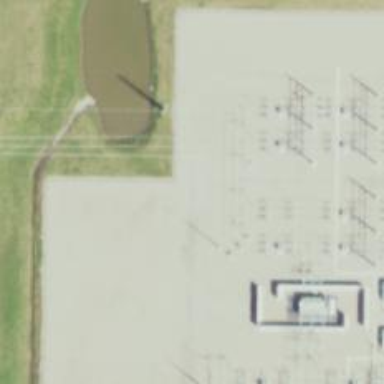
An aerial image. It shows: Mast used for lightning protection.